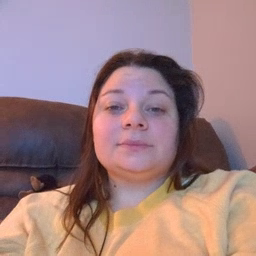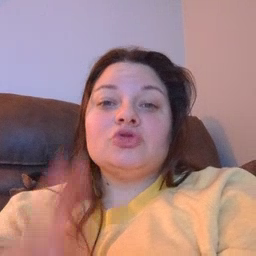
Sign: hesheit